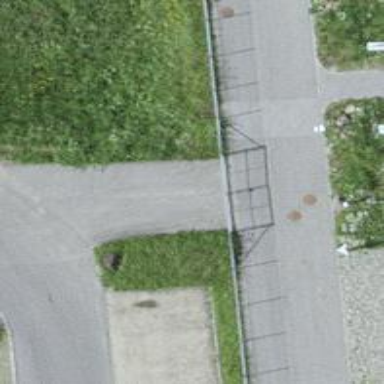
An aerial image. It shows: Gate.